Question: I'm trying to write code that imitates a console. The first run works fine, but from there on the string magically starts with a white-space causing the comparison to fail. When drawn on in a window the white-space is present, but not if written into the systems console.
strContent is stores everything that is beeing displayed, while strCurrLine holds the user input line by line.
'''
strContent += "
";
std::cout << strCurrLine << "!" << std::endl;
if (strCurrLine == "hello")
{
strContent += "world";
}
else
{
strContent += "Err: Command is not recognized";
}
strContent += "
";
strCurrLine.clear();
'''

'''
void console::insertChar(char newChar)
{
if (newChar == 8) // if char is backspace
{
if (!strCurrLine.empty()) // before deleting, make sure string isnt empty
{
strContent.pop_back(); // delete last char
strCurrLine.pop_back(); // ...
}
}
else
{
strContent += newChar; // add the char to displayed string
strCurrLine += newChar; // add the char to parsing string
}
}
'''
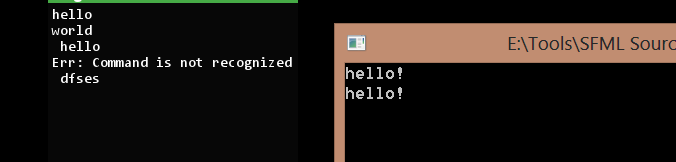
Answer: After some debugging, I found out that pressing the return key seems add '
' in front of the string. Using the following code it is removed.
'''
if (strCurrLine[0] == '
')
strCurrLine.erase(0, 1);
'''